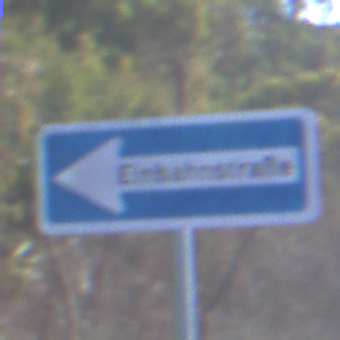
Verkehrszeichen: EinbahnstrasseLinksweisend
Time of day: MorningAfternoon
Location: Outdoor (Nature)
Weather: Clear
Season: NotSpecified
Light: Natural